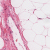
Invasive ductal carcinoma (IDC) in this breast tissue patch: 0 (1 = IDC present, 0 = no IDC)